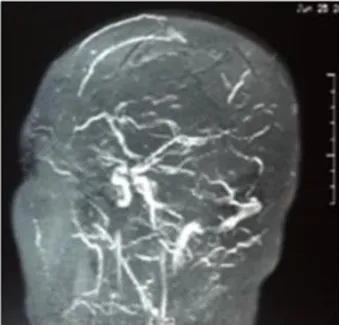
Arrowed) and magnetic resonance venography confirmed a diagnosis of cerebral venous sinus thrombosis.
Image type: radiology (mri)